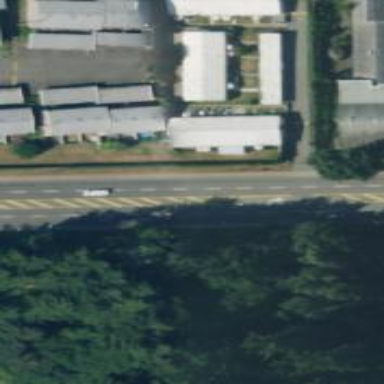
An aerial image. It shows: Secondary road with asphalt surface.